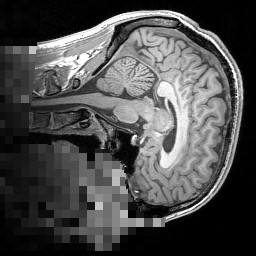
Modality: T1w
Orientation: sagittal
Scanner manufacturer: siemens
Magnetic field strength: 3 T
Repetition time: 1.5 s
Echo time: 0.00291 s